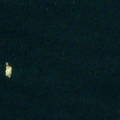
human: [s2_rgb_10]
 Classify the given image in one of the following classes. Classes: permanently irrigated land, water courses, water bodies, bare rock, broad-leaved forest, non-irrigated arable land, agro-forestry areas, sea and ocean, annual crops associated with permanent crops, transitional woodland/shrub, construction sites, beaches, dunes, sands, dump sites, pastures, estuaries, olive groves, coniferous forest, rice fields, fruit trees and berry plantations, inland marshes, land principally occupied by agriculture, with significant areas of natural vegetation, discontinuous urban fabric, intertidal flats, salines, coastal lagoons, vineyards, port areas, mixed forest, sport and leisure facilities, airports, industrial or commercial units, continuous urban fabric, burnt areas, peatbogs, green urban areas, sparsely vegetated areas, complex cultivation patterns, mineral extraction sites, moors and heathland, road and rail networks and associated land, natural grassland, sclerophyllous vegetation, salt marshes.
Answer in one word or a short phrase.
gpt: sea and ocean